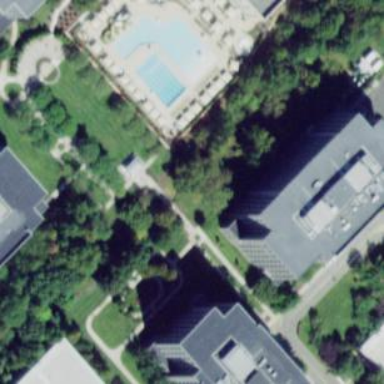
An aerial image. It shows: Building.